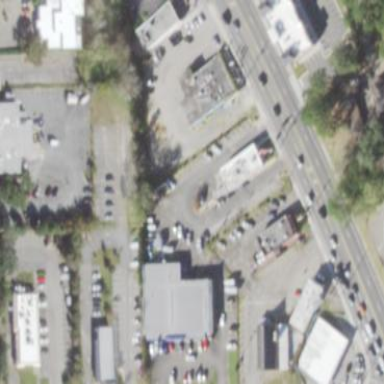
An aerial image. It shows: Commercial area.